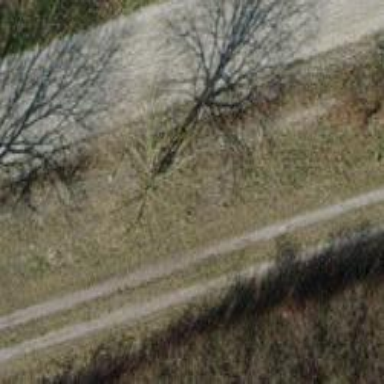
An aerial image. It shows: Beautiful tree with deciduous leaves lined up in avenue.